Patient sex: M
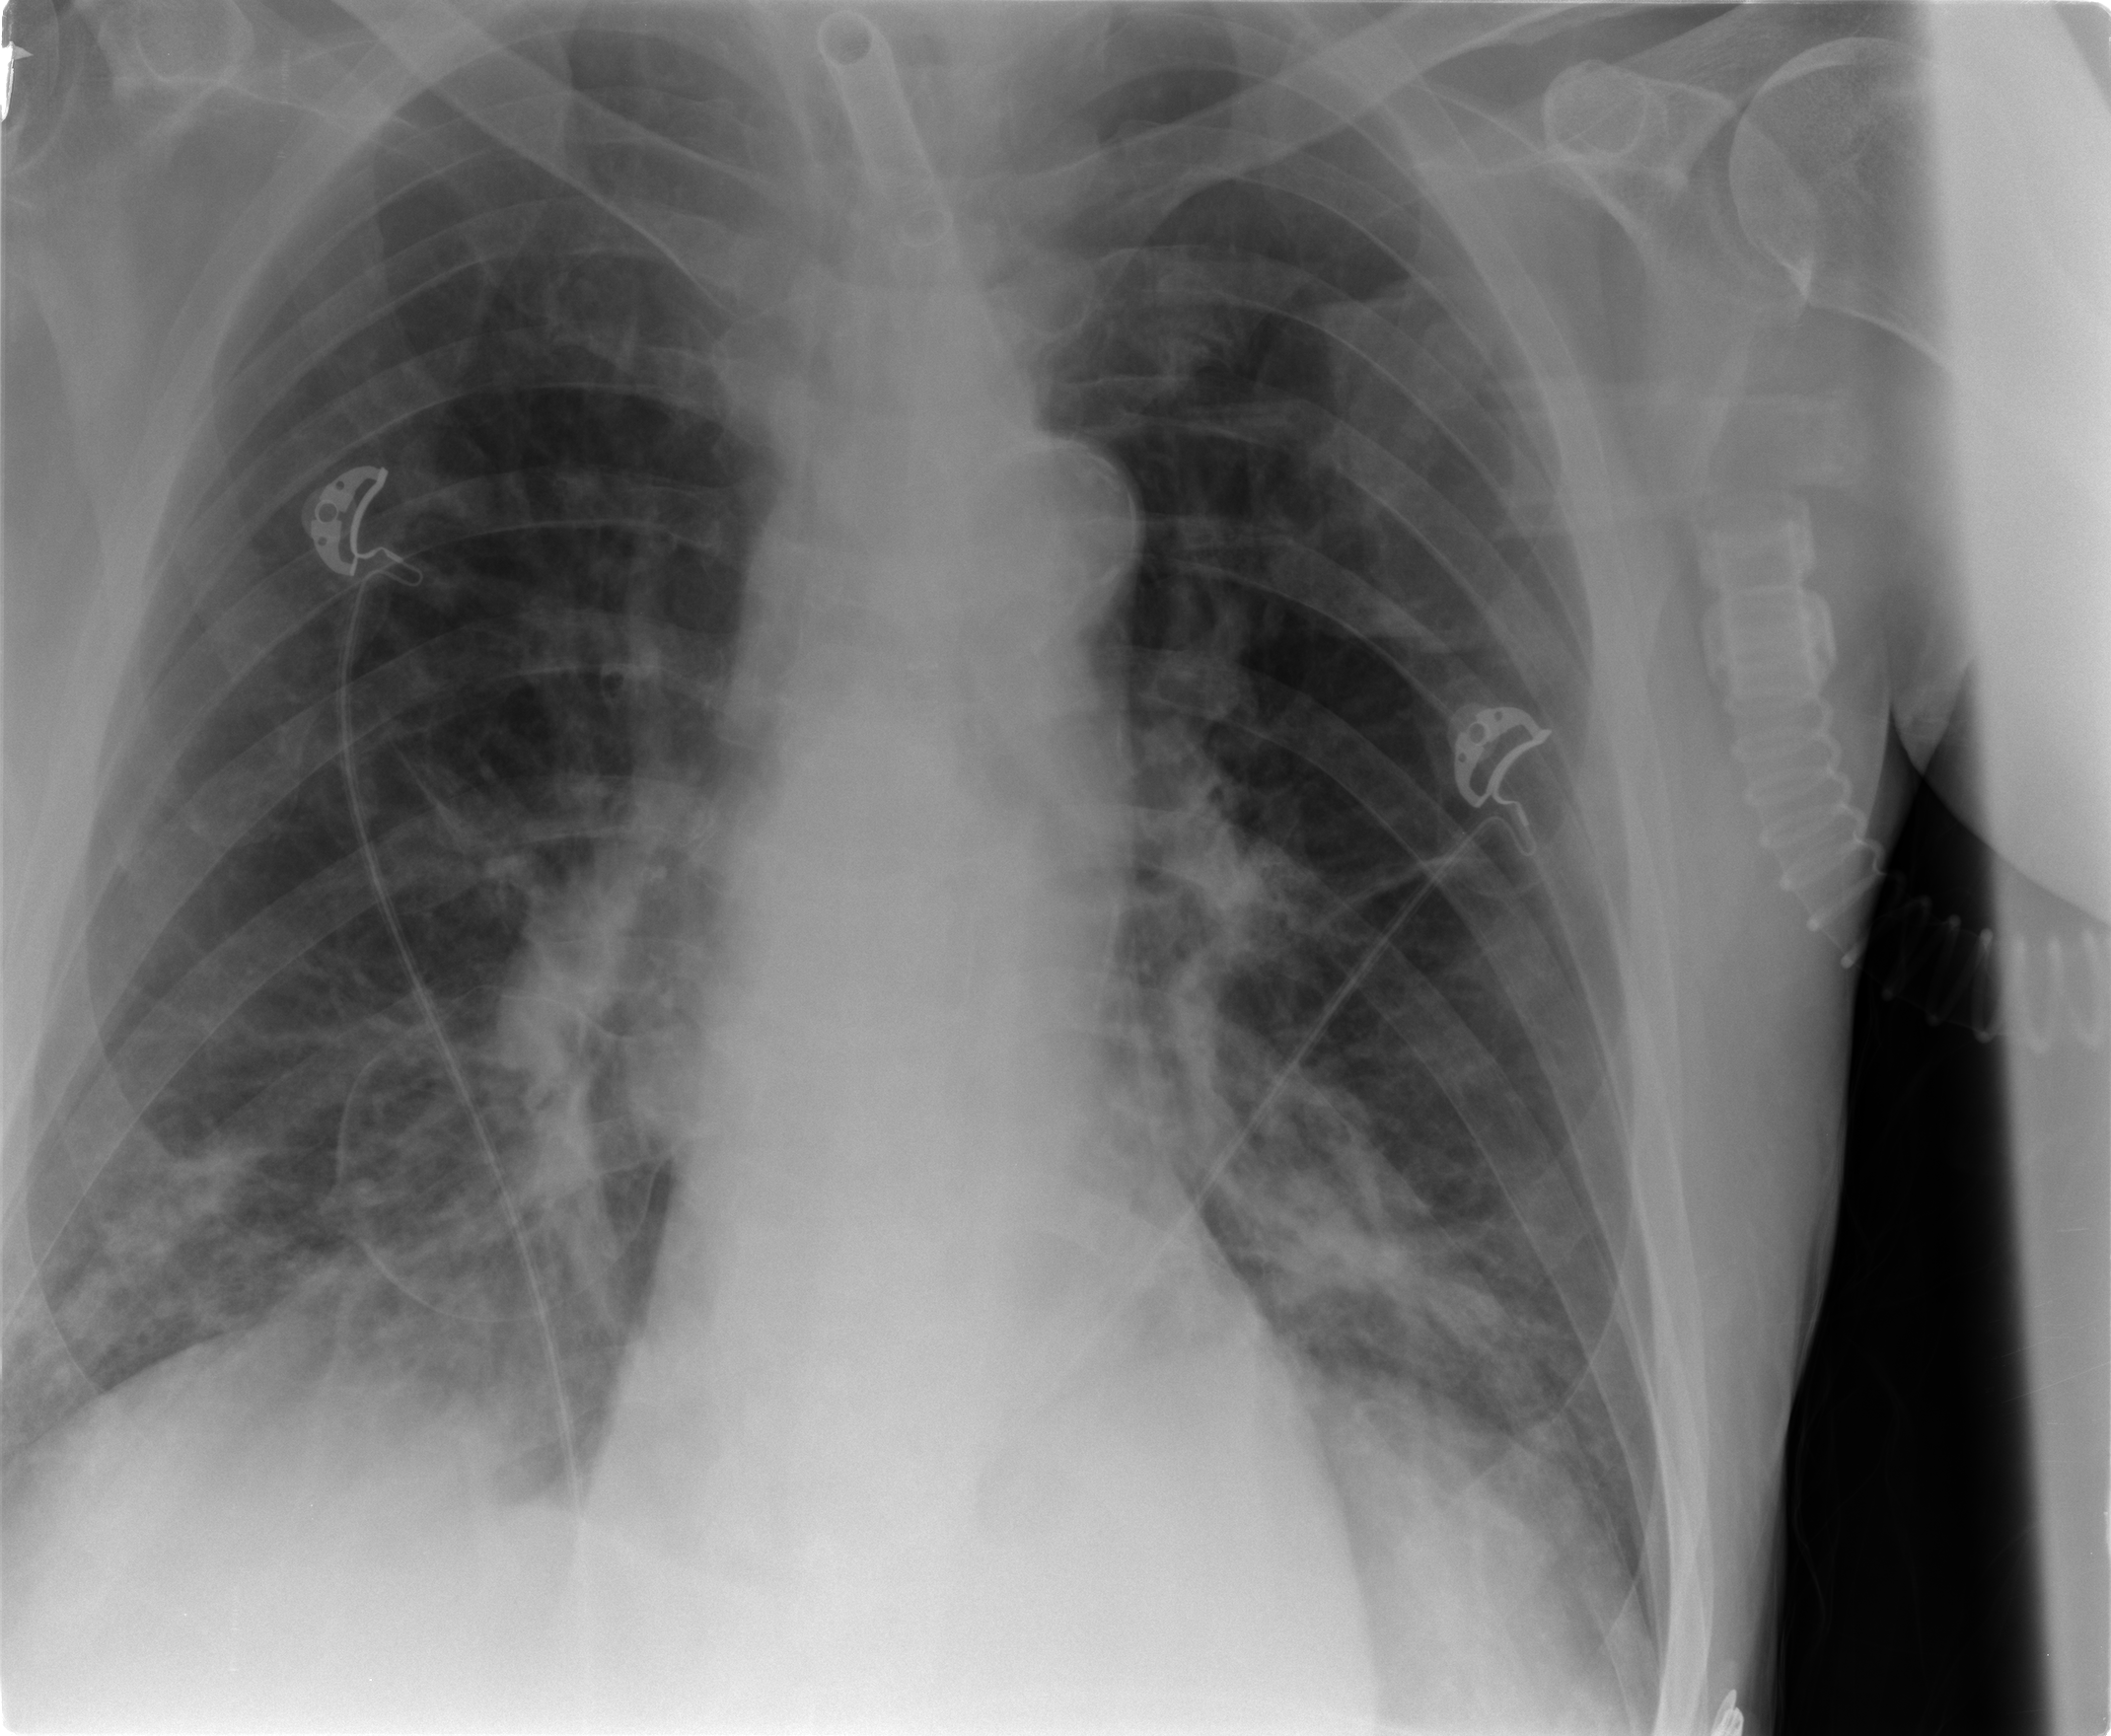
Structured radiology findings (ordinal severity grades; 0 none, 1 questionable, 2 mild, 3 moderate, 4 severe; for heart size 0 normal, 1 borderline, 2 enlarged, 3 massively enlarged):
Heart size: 0
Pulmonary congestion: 1
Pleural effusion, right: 0
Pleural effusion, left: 1
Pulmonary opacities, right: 2
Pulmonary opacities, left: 2
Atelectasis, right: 2
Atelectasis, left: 2